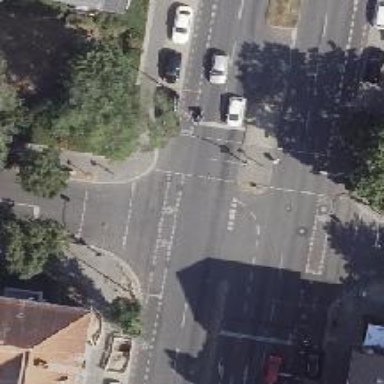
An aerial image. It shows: Crossing with traffic signals.